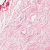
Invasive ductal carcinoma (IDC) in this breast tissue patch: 0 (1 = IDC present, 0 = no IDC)